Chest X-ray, PA view. Patient: 22 years old, sex F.
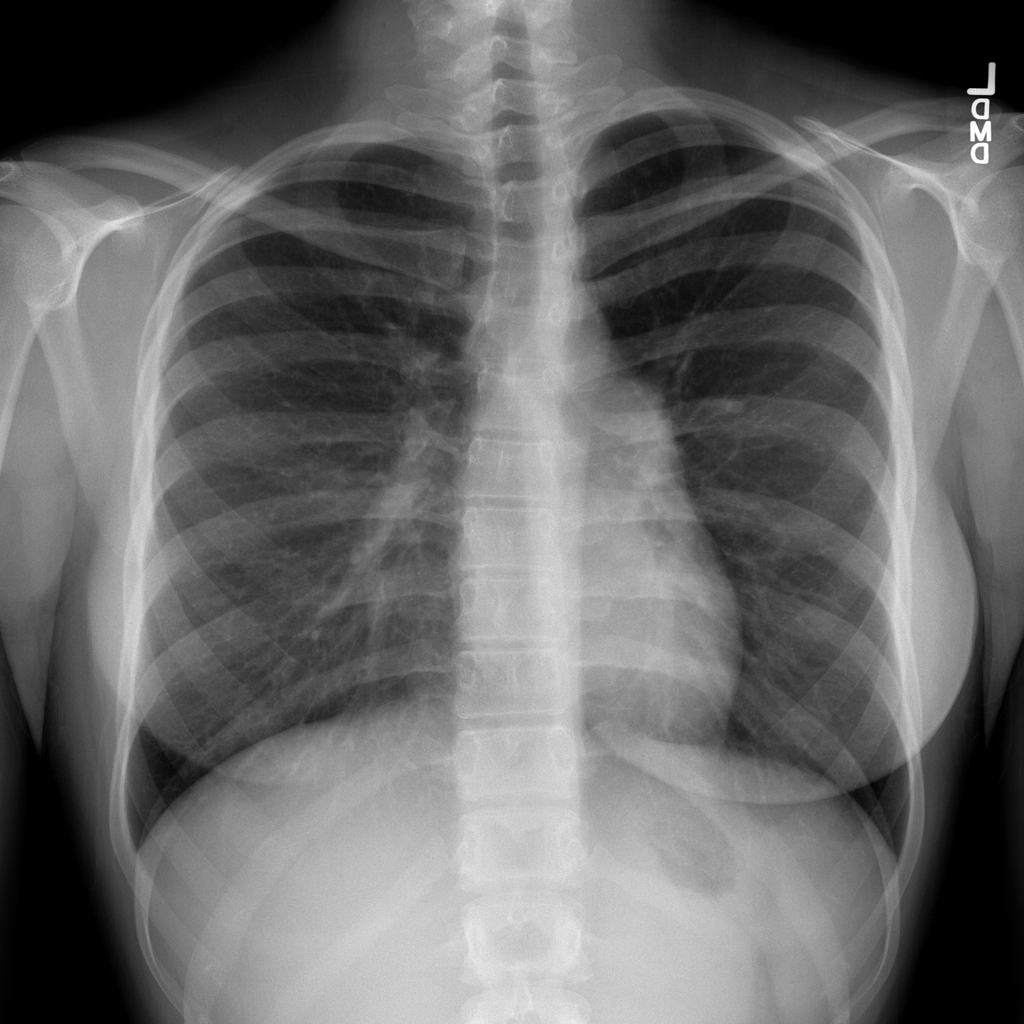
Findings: Infiltration